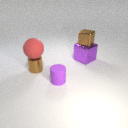
large red rubber sphere above small brown metal cylinder